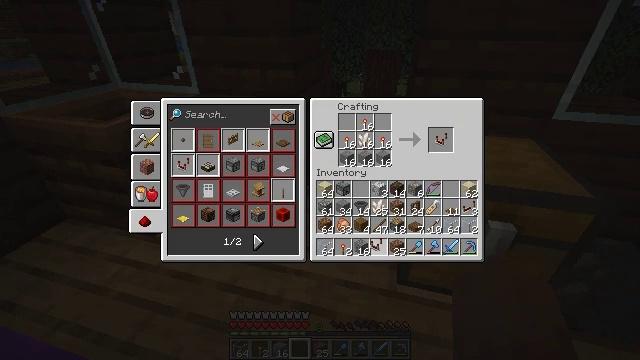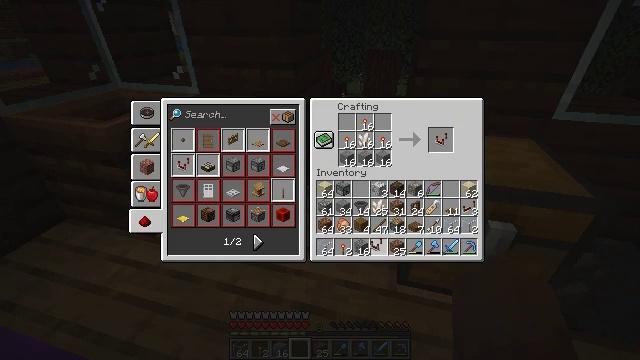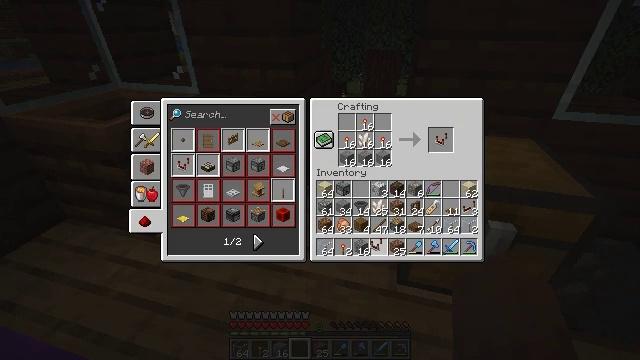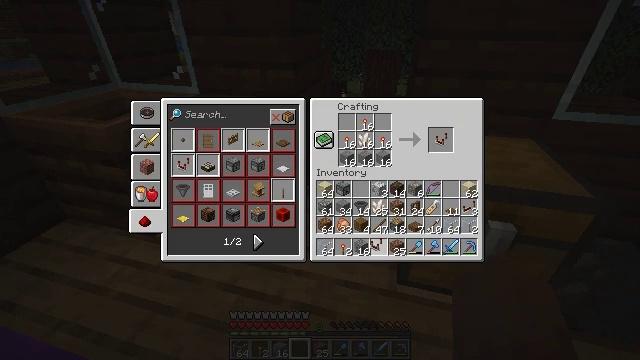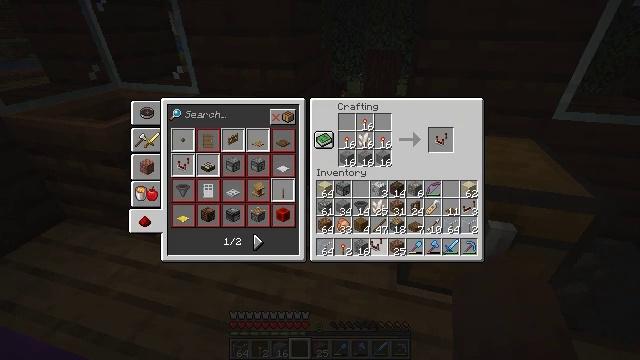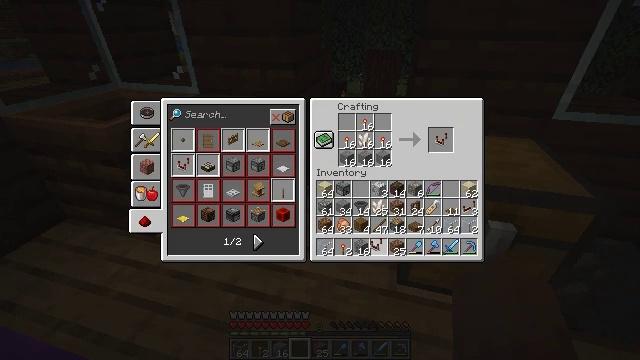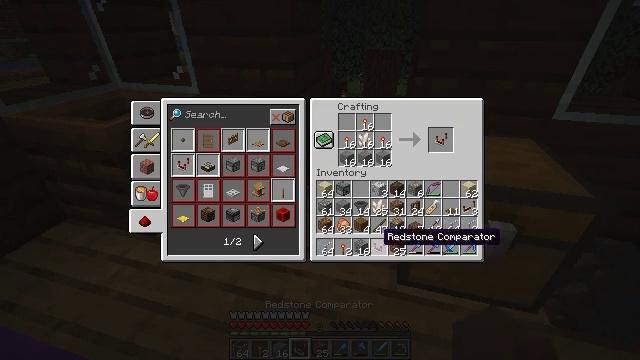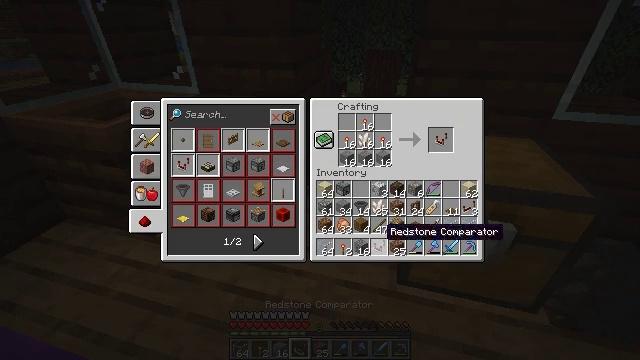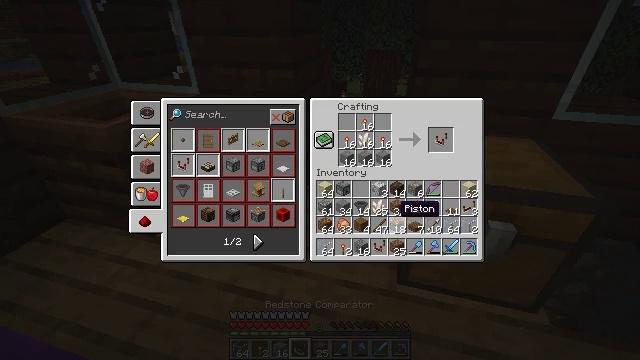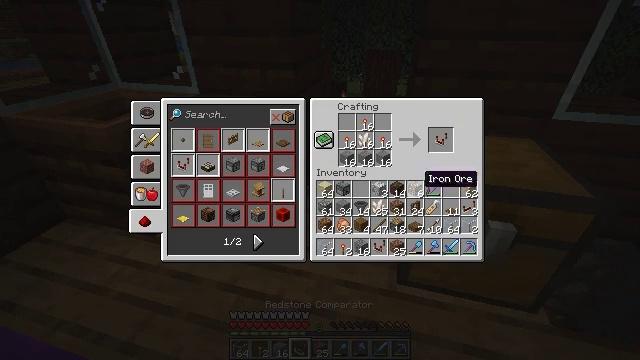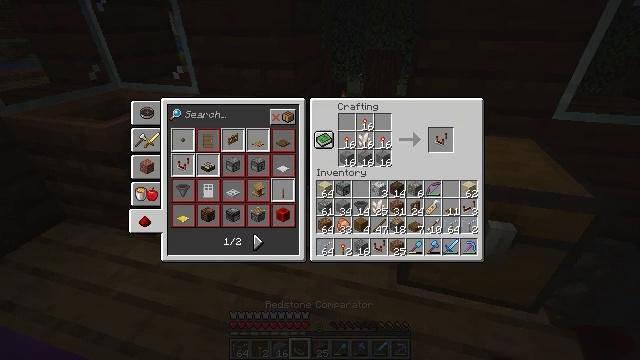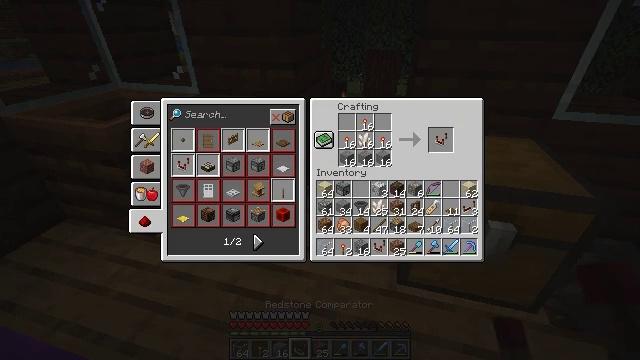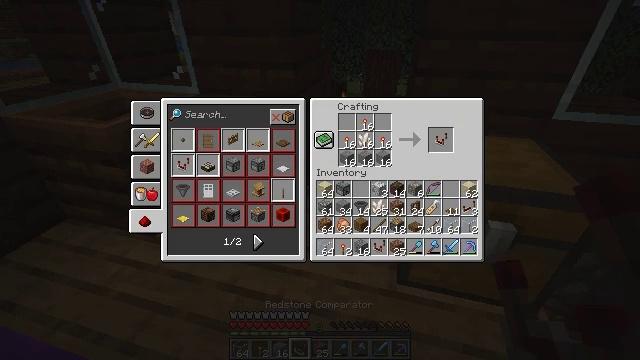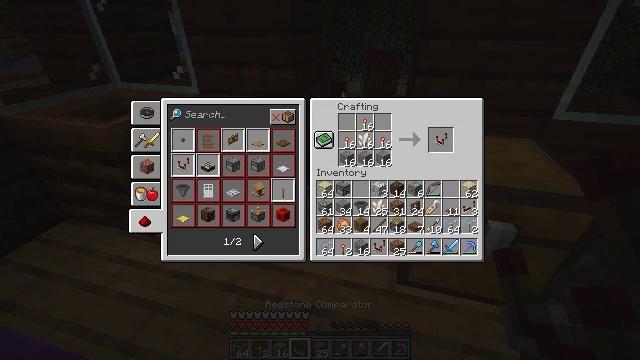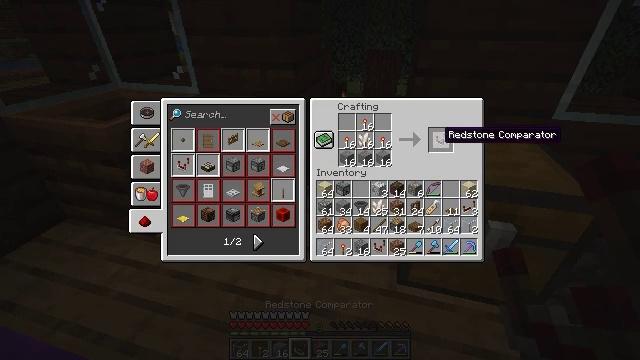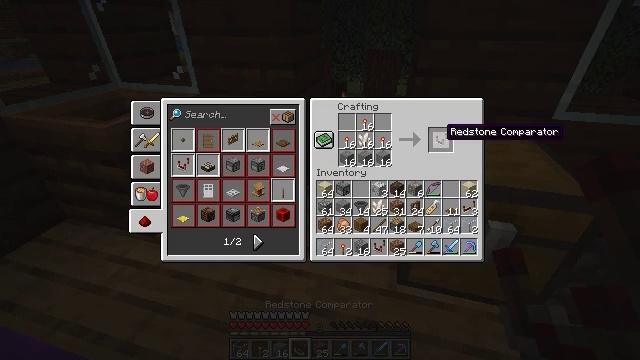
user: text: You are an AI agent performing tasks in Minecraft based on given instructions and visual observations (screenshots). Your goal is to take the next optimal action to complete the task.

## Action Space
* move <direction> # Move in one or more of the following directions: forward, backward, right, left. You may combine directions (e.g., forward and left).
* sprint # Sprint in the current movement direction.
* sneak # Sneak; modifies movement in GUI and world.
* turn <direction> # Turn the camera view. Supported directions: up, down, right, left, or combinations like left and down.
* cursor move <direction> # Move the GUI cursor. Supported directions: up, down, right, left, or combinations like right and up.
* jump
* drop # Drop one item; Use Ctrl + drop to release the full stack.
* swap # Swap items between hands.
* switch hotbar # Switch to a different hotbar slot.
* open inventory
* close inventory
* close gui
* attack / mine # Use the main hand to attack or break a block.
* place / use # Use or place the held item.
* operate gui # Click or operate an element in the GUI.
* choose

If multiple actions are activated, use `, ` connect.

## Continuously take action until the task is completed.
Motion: motion action
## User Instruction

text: Open the crafting table and craft a comparator.
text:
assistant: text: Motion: no_op
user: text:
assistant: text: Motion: no_op
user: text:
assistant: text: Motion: operate gui
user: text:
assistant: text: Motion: operate gui
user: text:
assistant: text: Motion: operate gui
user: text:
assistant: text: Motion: no_op
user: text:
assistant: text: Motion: no_op
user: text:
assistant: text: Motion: cursor move right and up
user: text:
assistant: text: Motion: cursor move right and up
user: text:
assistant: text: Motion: cursor move right and up
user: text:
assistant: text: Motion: cursor move up
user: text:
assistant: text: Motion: no_op
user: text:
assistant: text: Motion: no_op
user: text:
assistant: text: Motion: no_op
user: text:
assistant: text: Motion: no_op
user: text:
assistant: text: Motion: no_op
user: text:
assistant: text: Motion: no_op
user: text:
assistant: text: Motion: no_op
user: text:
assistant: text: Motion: operate gui
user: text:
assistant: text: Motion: operate gui
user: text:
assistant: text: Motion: cursor move left and down
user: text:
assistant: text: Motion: cursor move left and down
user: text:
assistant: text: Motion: cursor move left and down
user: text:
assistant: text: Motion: cursor move down
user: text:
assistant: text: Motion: cursor move down
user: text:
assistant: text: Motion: no_op
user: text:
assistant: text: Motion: cursor move down
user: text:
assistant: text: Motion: no_op
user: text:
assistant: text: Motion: no_op
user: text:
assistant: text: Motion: no_op